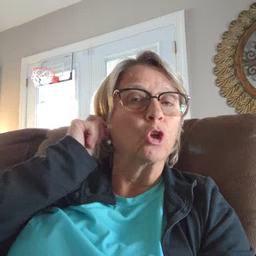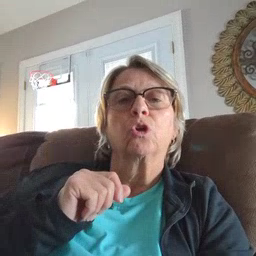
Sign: ear